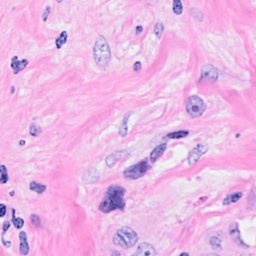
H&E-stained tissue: Breast